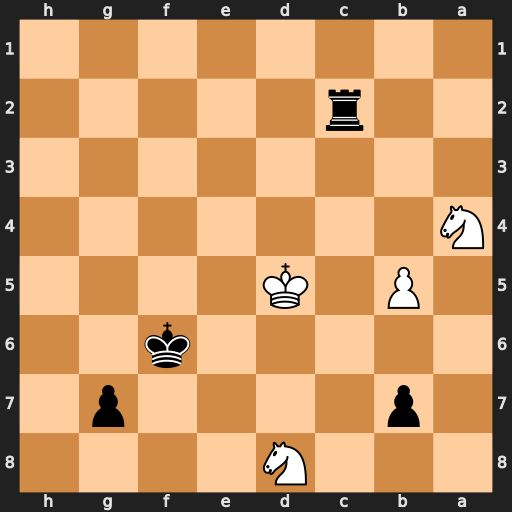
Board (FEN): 3N4/1p4p1/5k2/1P1K4/N7/8/2r5/8
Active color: b
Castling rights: -
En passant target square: -
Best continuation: Rd2+ Ke4 Rxd8